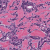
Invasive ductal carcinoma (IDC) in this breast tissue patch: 1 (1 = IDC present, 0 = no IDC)